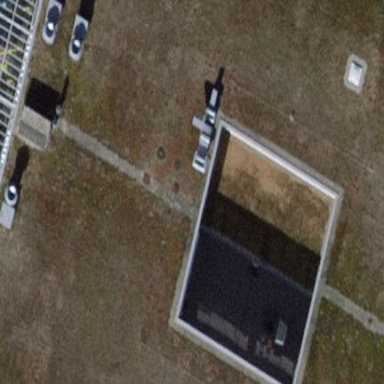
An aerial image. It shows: Part of building.